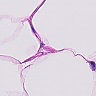
Metastatic tissue present: no